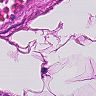
Metastatic tissue present: no